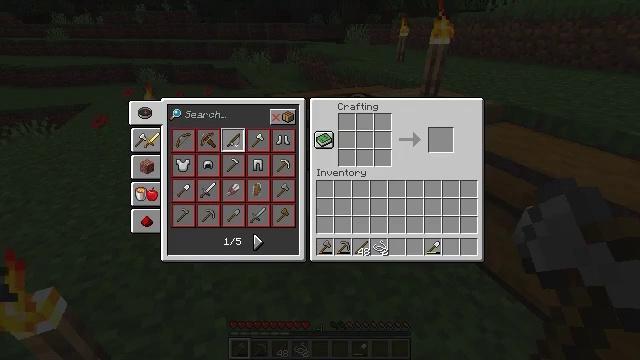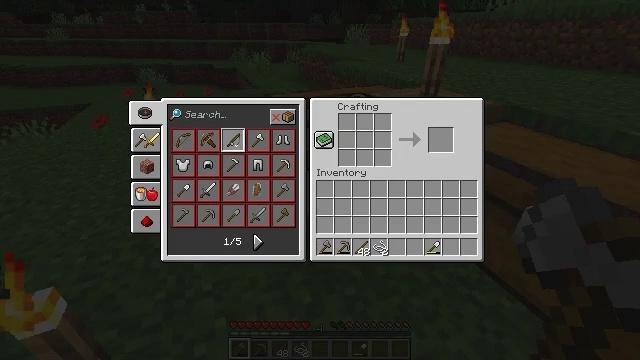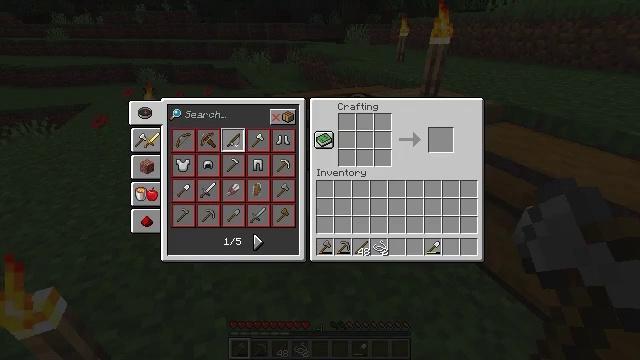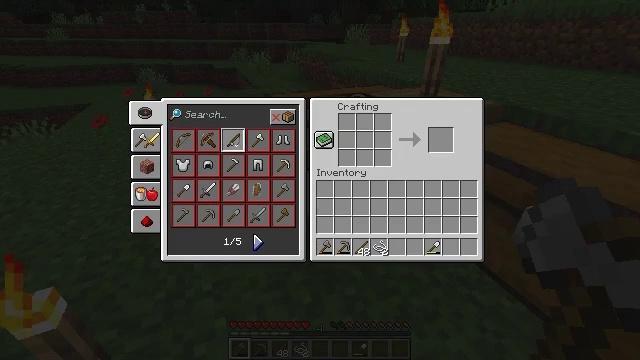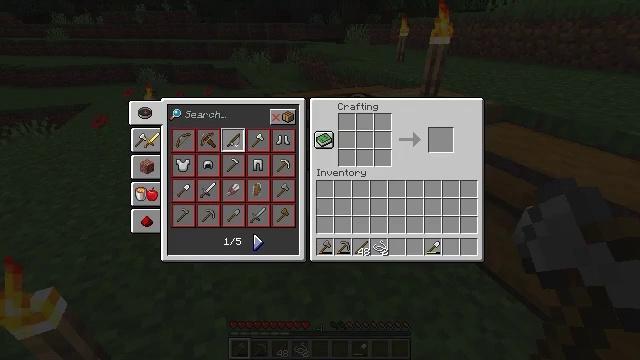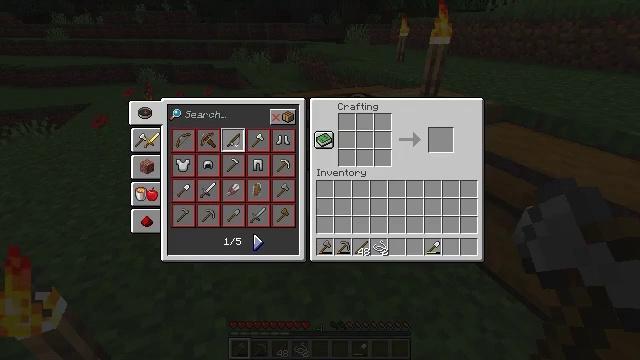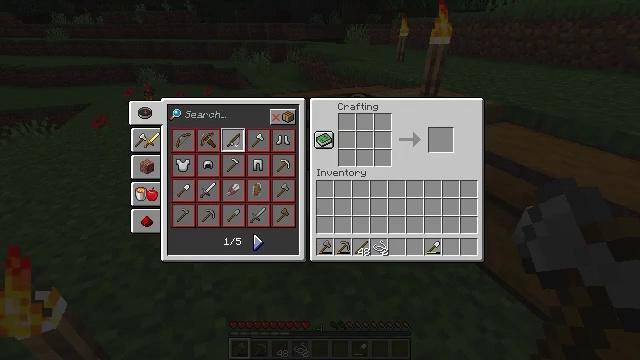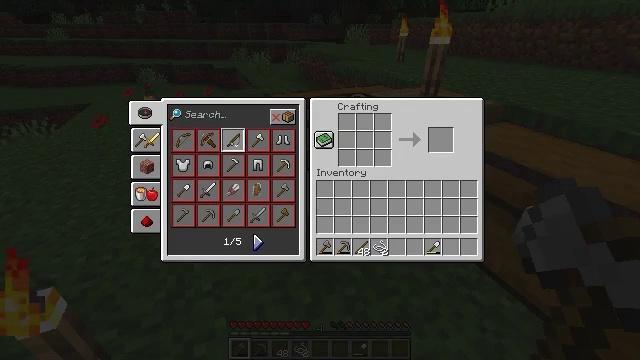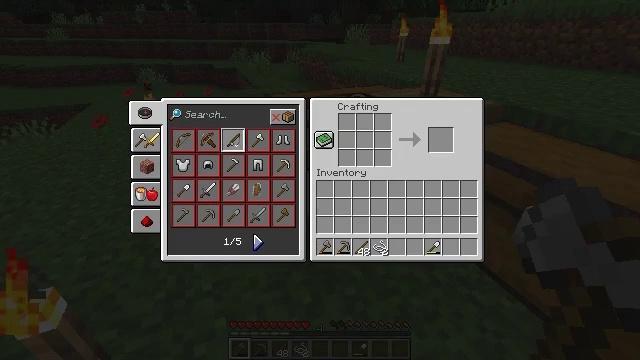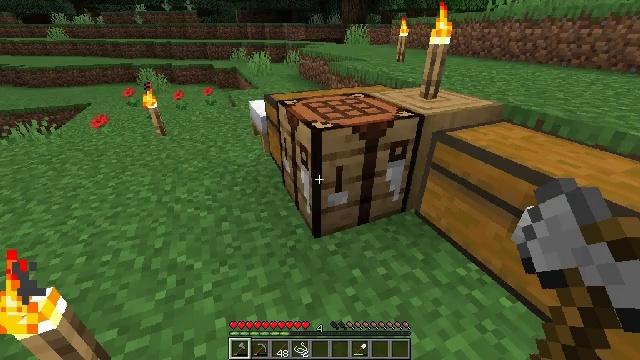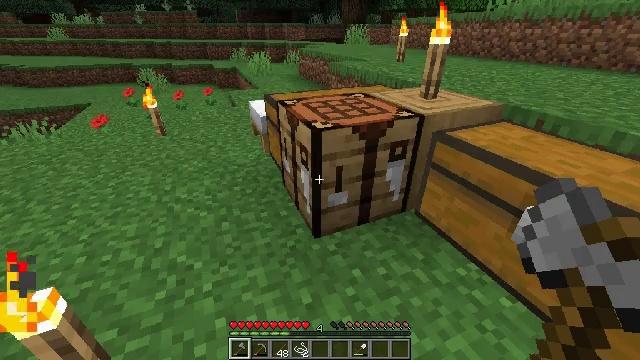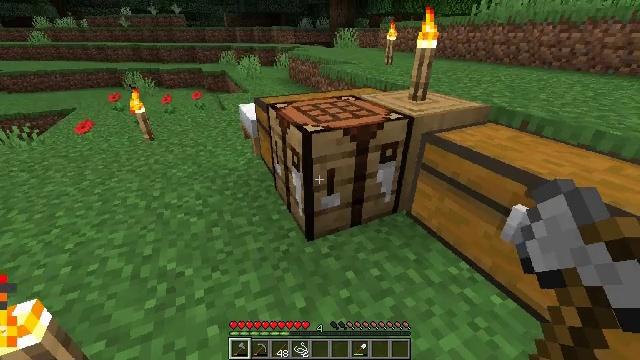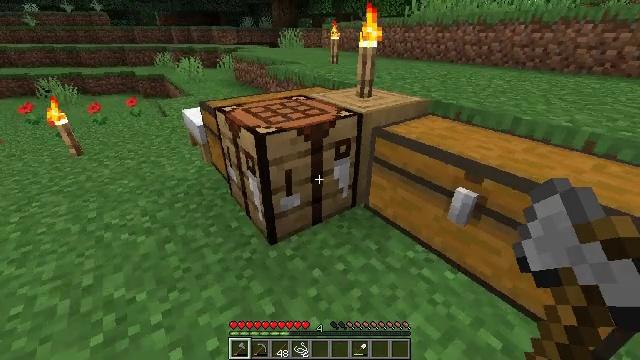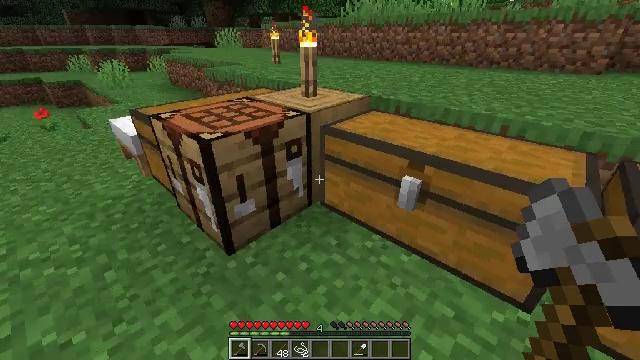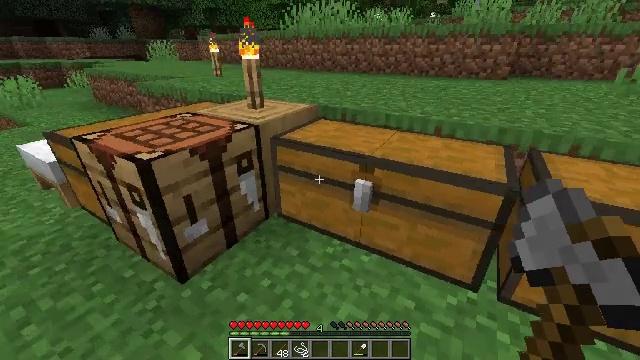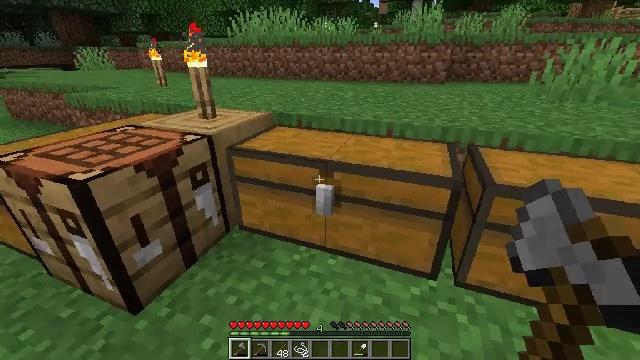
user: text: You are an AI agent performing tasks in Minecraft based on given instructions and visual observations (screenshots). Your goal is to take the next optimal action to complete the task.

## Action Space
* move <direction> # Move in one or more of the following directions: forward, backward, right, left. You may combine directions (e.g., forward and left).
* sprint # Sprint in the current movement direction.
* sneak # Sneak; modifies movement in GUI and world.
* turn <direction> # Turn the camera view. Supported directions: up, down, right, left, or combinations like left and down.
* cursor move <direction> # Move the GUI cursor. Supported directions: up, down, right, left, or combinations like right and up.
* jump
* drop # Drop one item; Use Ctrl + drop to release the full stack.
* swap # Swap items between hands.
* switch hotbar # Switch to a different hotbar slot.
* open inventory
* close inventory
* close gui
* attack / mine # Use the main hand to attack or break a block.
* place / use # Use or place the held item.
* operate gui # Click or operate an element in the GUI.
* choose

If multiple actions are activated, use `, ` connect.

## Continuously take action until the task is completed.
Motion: motion action
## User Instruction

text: Place planks and string in the crafting grid to make a loom.
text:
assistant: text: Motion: no_op
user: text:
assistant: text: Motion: no_op
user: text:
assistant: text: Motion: no_op
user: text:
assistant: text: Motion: no_op
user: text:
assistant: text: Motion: no_op
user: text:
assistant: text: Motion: no_op
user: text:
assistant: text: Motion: no_op
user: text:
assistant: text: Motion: no_op
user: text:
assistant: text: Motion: no_op
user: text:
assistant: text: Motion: close gui
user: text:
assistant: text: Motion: turn right
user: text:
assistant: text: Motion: turn right
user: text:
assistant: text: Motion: turn right
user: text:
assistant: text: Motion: turn right and up
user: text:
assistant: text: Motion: turn right and up
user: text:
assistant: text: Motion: turn right and up
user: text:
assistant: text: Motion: no_op
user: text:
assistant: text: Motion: no_op
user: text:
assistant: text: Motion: no_op
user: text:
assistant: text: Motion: no_op
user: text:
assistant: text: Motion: no_op
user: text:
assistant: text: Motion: no_op
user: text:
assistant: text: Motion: no_op
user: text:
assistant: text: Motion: no_op
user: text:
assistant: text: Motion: no_op
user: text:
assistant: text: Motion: no_op
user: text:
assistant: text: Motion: no_op
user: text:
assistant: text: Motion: no_op
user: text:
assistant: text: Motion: use / place
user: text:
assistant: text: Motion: use / place